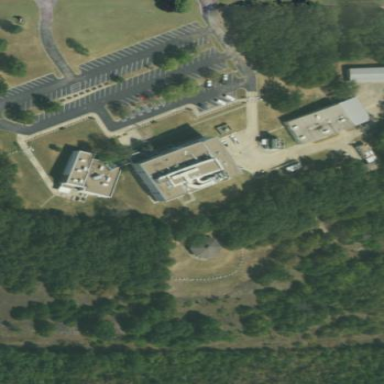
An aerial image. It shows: Government office serving as research institute.